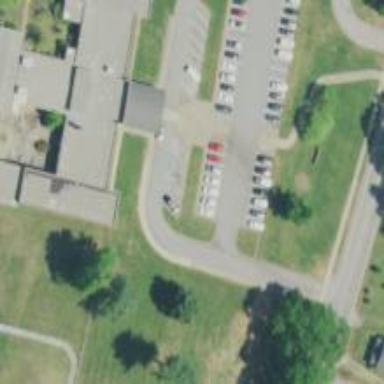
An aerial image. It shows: Parking space.